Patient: sex M, age 46
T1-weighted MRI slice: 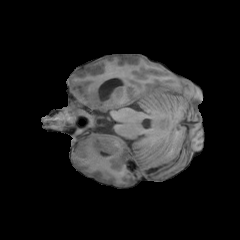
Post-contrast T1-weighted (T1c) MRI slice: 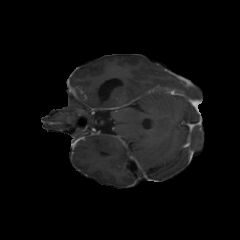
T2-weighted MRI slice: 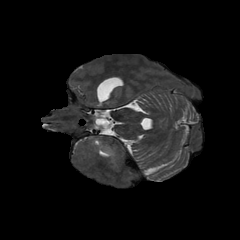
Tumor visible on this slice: no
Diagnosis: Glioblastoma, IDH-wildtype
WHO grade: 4